Question: I want to set a background of a View with a tiled bitmap, but the tiling needs to be anchored to the bottom-left, instead of the top-left corner (the default). For example, if the tiles are the smiley faces below, I want it to be tiled like:

Using xml drawables I could achieve either tiling (using 'tileMode="repeat"') or bottom positioning (using 'gravity="bottom"'), but combining both is not possible, even the documentation says so:
> android:tileModeKeyword. Defines the tile mode. When the tile mode is
enabled, the bitmap is repeated. when the tile mode
is enabled.
Although it's not internally supported, is there any way to achieve this, perhaps using custom views?
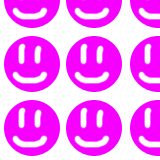
Answer: Another way would be to extend 'BitmapDrawable' and override the 'paint()' method:
'''
class MyBitmapDrawable extends BitmapDrawable {
private Paint mPaint = new Paint(Paint.FILTER_BITMAP_FLAG | Paint.DITHER_FLAG);
private boolean mRebuildShader = true;
private Matrix mMatrix = new Matrix();
@Override
public void draw(Canvas canvas) {
Bitmap bitmap = getBitmap();
if (bitmap == null) {
return;
}
if (mRebuildShader) {
mPaint.setShader(new BitmapShader(bitmap, TileMode.REPEAT, TileMode.REPEAT));
mRebuildShader = false;
}
// Translate down by the remainder
mMatrix.setTranslate(0, getBounds().bottom % getIntrinsicHeight());
canvas.save();
canvas.setMatrix(mMatrix);
canvas.drawRect(getBounds(), mPaint);
canvas.restore();
}
}
'''
It can be set to the view like this:
'''
view.setBackgroundDrawable(new MyBitmapDrawable(getResources().getDrawable(R.drawable.smiley).getBitmap()));
'''